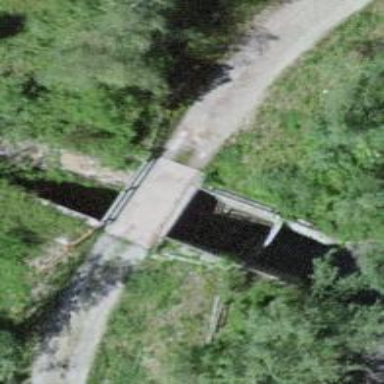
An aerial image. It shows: Track road on bridge.